Interaction volume radius: 5 \u00c5
Interaction volume height: 25 \u00c5
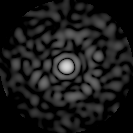
Disorder parameter: 0.8026